Question: Well, I've got a 'ListViewAdapter.java', it looks like :
'''
ListViewAdapter.java
public class ListViewItem {
public final Drawable icon; // the drawable for the ListView item ImageView
public final String title; // the text for the ListView item title
public final String precio; // the price for the ListView item
public final String descuento; // the price for the discount for the ListView item
// the text for the ListView item description
public ListViewItem(Drawable icon, String title, String precio, String descuento) {
this.icon = icon;
this.title = title;
this.precio = precio;
this.descuento = descuento;
}
}
'''
At the time that I create the ListView on my Fragment doesn't say nothing wrong... The code is :
'''
// initialize the items list
mItems = new ArrayList<ListViewItem>();
Resources resources = getResources();
mItems.add(new ListViewItem(resources.getDrawable(R.drawable.tomate_oferta), getString(R.string.aim), getString(R.string.aim_precio), getString(R.string.aim_descuento)));
mItems.add(new ListViewItem(resources.getDrawable(R.drawable.levadura_oferta), getString(R.string.youtube), getString(R.string.youtube_precio), getString(R.string.youtube_descuento)));
mItems.add(new ListViewItem(resources.getDrawable(R.drawable.sopa_oferta), getString(R.string.bebo), getString(R.string.bebo_precio), getString(R.string.bebo_descuento)));
mItems.add(new ListViewItem(resources.getDrawable(R.drawable.zumo_oferta), getString(R.string.pew), getString(R.string.pew_precio), getString(R.string.pew_descuento)));
// initialize and set the list adapter
setListAdapter(new ListViewDemoAdapter(getActivity(), mItems));
}
'''
And finally my xml looks like :
'''
ListViewItem.xml
<?xml version="1.0" encoding="utf-8"?>
<!-- the parent view - provides the gray background -->
<RelativeLayout xmlns:android="http://schemas.android.com/apk/res/android"
android:layout_width="match_parent"
android:layout_height="match_parent"
android:layout_gravity="center"
android:gravity="center_vertical"
android:background="@color/frame_background"
android:padding="5dp" >
<!-- the innner view - provides the white rectangle -->
<RelativeLayout android:layout_width="fill_parent"
android:layout_height="wrap_content"
android:background="@drawable/frame" >
<!-- the icon view -->
<ImageView android:id="@+id/ivIcon"
android:layout_width="wrap_content"
android:layout_height="wrap_content"
android:padding="5dp"
android:contentDescription="@string/icon_content_description"
android:scaleType="fitXY"
android:layout_alignParentLeft="true" />
<!-- the container view for the title and description -->
<RelativeLayout android:layout_width="wrap_content"
android:layout_height="wrap_content"
android:layout_toRightOf="@id/ivIcon"
android:layout_centerVertical="true" >
<!-- the title view -->
<TextView android:id="@+id/tvTitle"
android:layout_width="wrap_content"
android:layout_height="wrap_content"
android:textColor="#0000FF"
android:textAppearance="@android:style/TextAppearance.Medium" />
<!-- the description view -->
<TextView android:id="@+id/tvDiscount"
android:layout_below="@id/tvTitle"
android:layout_width="wrap_content"
android:layout_height="wrap_content"
android:textColor="#FF0000"
android:textSize="12dp"
android:textAppearance="@android:style/TextAppearance.Small" />
<TextView android:id="@+id/tvPrice"
android:layout_below="@id/tvTitle"
android:layout_width="wrap_content"
android:layout_height="wrap_content"
android:textColor="#FF0000"
android:textAppearance="@android:style/TextAppearance.Small" />
</RelativeLayout>
</RelativeLayout>
</RelativeLayout>
'''
ListViewDemoAdapter.java
'''
public class ListViewDemoAdapter extends ArrayAdapter<ListViewItem> {
public ListViewDemoAdapter(Context context, List<ListViewItem> items) {
super(context, R.layout.listview_item, items);
}
@Override
public View getView(int position, View convertView, ViewGroup parent) {
ViewHolder viewHolder;
if(convertView == null) {
// inflate the GridView item layout
LayoutInflater inflater = LayoutInflater.from(getContext());
convertView = inflater.inflate(R.layout.listview_item, parent, false);
// initialize the view holder
viewHolder = new ViewHolder();
viewHolder.ivIcon = (ImageView) convertView.findViewById(R.id.ivIcon);
viewHolder.tvTitle = (TextView) convertView.findViewById(R.id.tvTitle);
viewHolder.tvPrice = (TextView) convertView.findViewById(R.id.tvPrice);
viewHolder.tvDiscount = (TextView) convertView.findViewById(R.id.tvPrice);
convertView.setTag(viewHolder);
} else {
// recycle the already inflated view
viewHolder = (ViewHolder) convertView.getTag();
}
// update the item view
ListViewItem item = getItem(position);
viewHolder.ivIcon.setImageDrawable(item.icon);
viewHolder.tvTitle.setText(item.title);
viewHolder.tvDiscount.setText(item.descuento);
viewHolder.tvPrice.setText(item.precio);
return convertView;
}
private static class ViewHolder {
ImageView ivIcon;
TextView tvTitle;
TextView tvDiscount;
TextView tvPrice;
}
}
'''
Result:

I don't get what I'm doing wrong... I thing the main problem is on the 'XML', but I don't see where.
Hope you guys can help me out. Thanks.
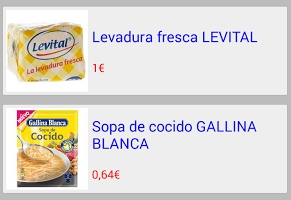
Answer: Your Problem seems to be in Your layout_below attributes:
Every textView is set layout_below="@id/tvTitle", but with that every other textView is hidden by tvPrice. You have to change this like that:
'''
<!-- the title view -->
<TextView android:id="@+id/tvTitle"
android:layout_width="wrap_content"
android:layout_height="wrap_content"
android:textColor="#0000FF"
android:textAppearance="@android:style/TextAppearance.Medium" />
<!-- the description view -->
<TextView android:id="@+id/tvDiscount"
android:layout_below="@id/tvTitle"
android:layout_width="wrap_content"
android:layout_height="wrap_content"
android:textColor="#FF0000"
android:textSize="12dp"
android:textAppearance="@android:style/TextAppearance.Small" />
<TextView android:id="@+id/tvPrice"
android:layout_below="@id/tvDiscount"
android:layout_width="wrap_content"
android:layout_height="wrap_content"
android:textColor="#FF0000"
android:textAppearance="@android:style/TextAppearance.Small" />
'''
## The second Problem:
In Your Adapter, You are referencing two views with the same id_
'''
viewHolder.tvPrice = (TextView) convertView.findViewById(R.id.tvPrice);
viewHolder.tvDiscount = (TextView) convertView.findViewById(R.id.tvPrice);
'''
You have to change it to:
'''
viewHolder.tvDiscount = (TextView) convertView.findViewById(R.id.tvDiscount);
'''